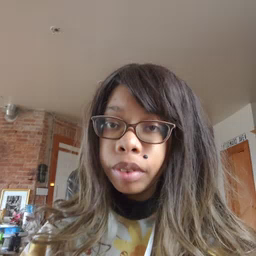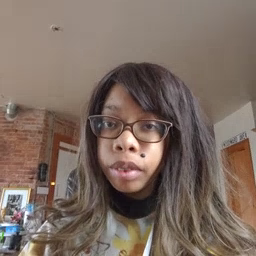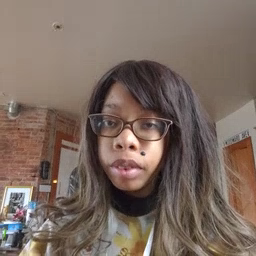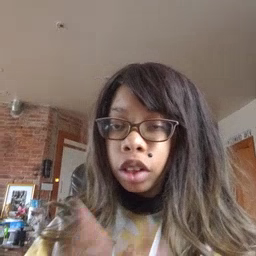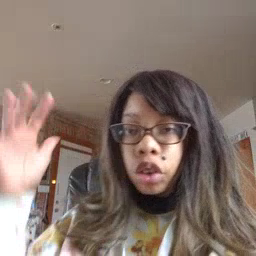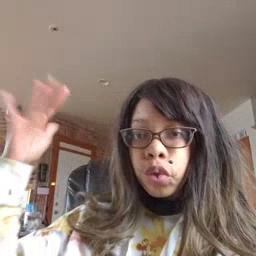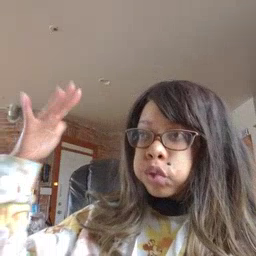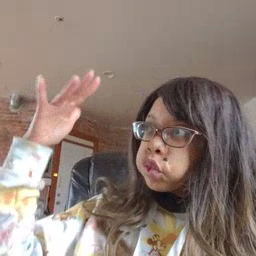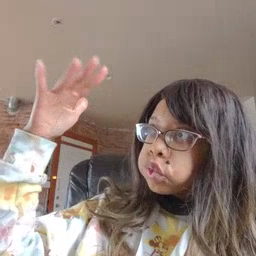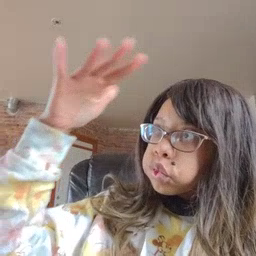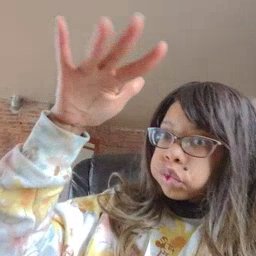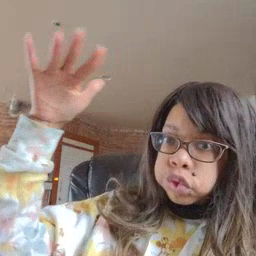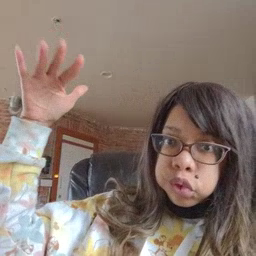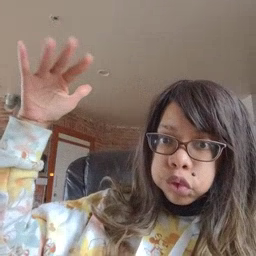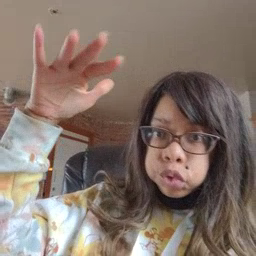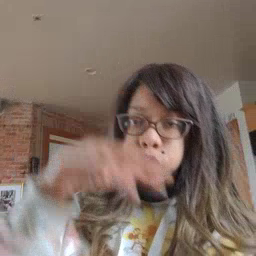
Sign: helicopter